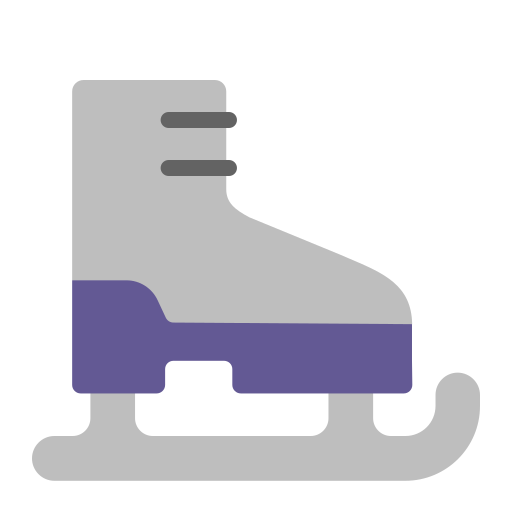
ice skate flat